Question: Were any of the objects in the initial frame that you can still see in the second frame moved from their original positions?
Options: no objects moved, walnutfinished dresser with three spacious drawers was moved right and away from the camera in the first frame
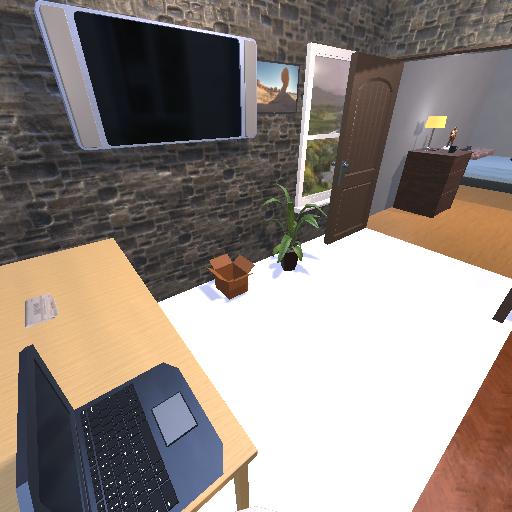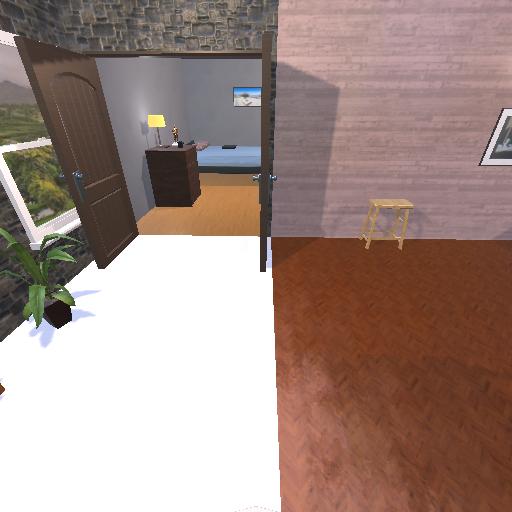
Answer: no objects moved